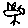
Label: bird